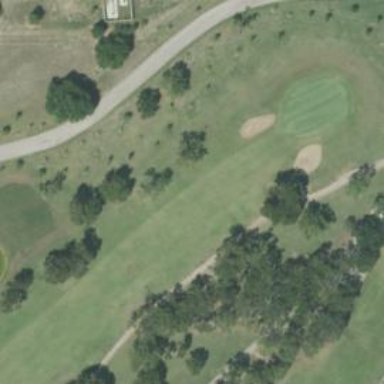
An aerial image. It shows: Golf cartpath that is also road path.